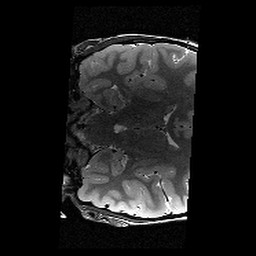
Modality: T2w
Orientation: coronal
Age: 10
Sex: male
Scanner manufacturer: siemens
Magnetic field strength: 3 T
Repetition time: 9.23 s
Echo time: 0.067 s